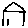
Label: house